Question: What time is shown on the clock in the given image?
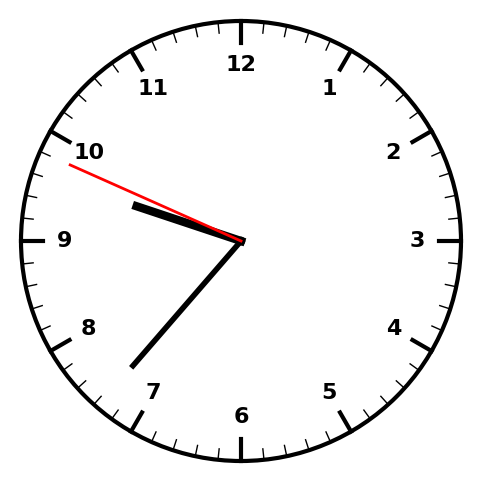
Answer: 09:36:49